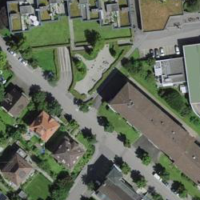
EUNIS habitat code: 54
Species observed at this site:
Aruncus dioicus
Aegopodium podagraria